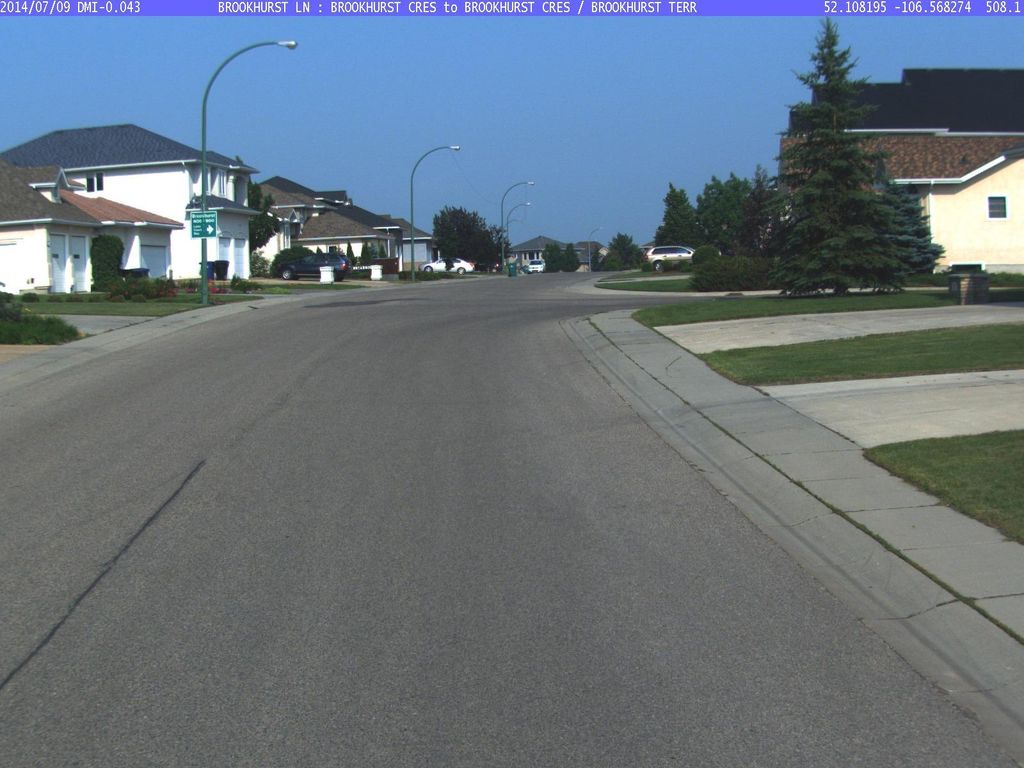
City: saskatoon